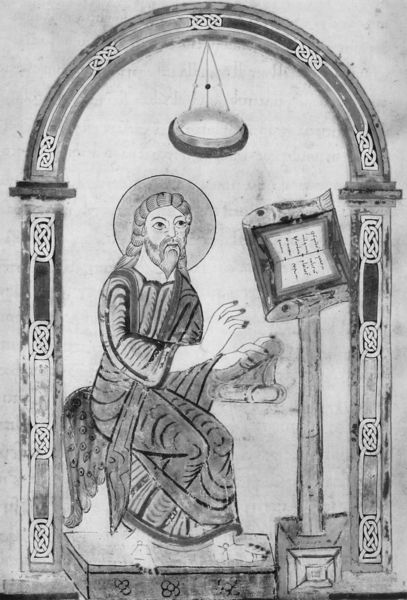
Titel: Codex Millenarius Maior
Institution: Kremsmünster, Stiftsbibliothek
Schlagwörter: hand, mann, sitzen, finger, grau, lampe, blüten, ornament, bart, augen, bibel, knoten, vollbart, gewand, bogen, rundbogen, lesen, buch, kloster, schwarz-weiß, beten, gebet, kranz, pult, portal, fisch, heiligenschein, fingernägel, christus, jesus, mittelalter, heiliger, ständer, heilige, heiland, miniatur, leopard, lesung, erlöser, glorie, sankt, messias, verknotet, keltenknoten